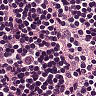
Metastatic tissue present: no